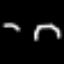
Label: octagon